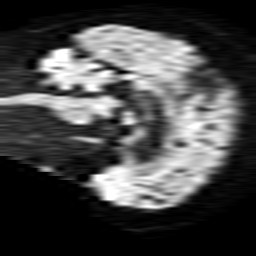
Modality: TRACE
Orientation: sagittal
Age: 77
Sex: female
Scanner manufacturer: philips
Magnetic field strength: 1.5 T
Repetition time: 3.54 s
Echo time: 0.09411 s